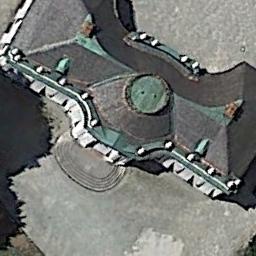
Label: palace